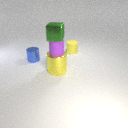
small purple rubber cylinder above large yellow metal cylinder